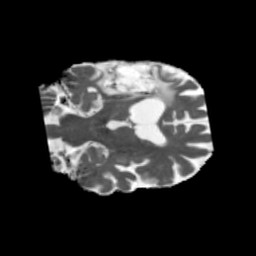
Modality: MD
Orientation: coronal
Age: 55
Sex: male
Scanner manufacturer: siemens
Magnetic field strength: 3 T
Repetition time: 5.47 s
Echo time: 0.0854 s